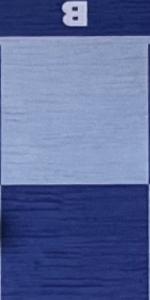
Label: Empty